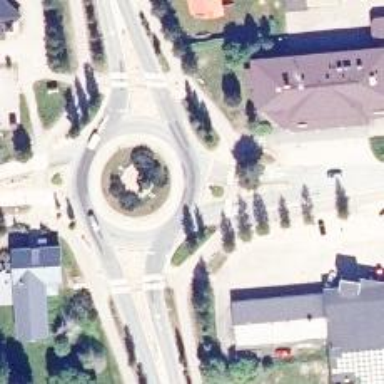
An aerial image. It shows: Roundabout on trunk road with asphalt surface.